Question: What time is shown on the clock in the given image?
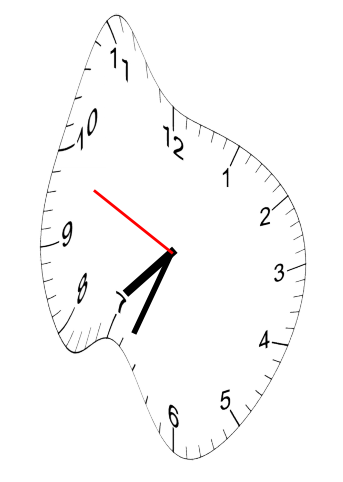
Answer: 07:33:49